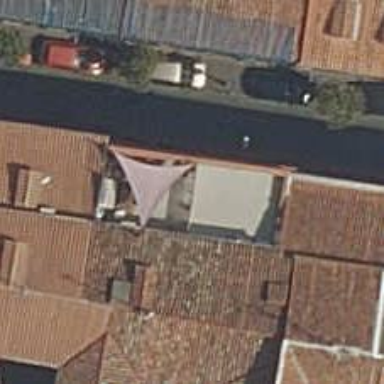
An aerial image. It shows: Shop selling clothes.